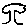
Label: tree